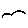
Label: bird